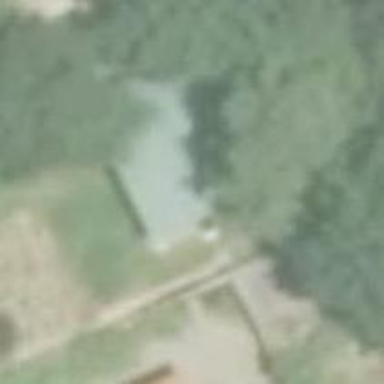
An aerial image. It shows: Shed building.